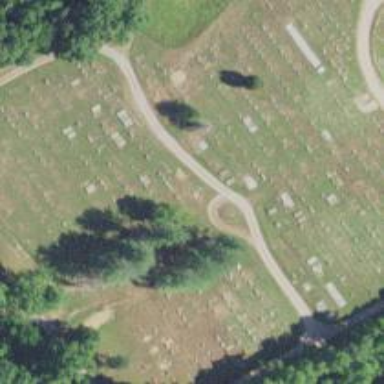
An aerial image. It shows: Cemetery.